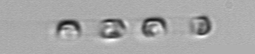
Label: Skeletonema